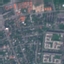
Land use / land cover class: Residential